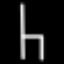
Label: chair